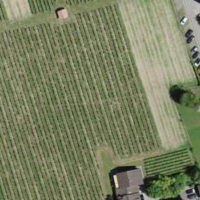
EUNIS habitat code: 40
Species observed at this site:
Amelanchier ovalis